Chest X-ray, AP view. Patient: 26 years old, sex F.
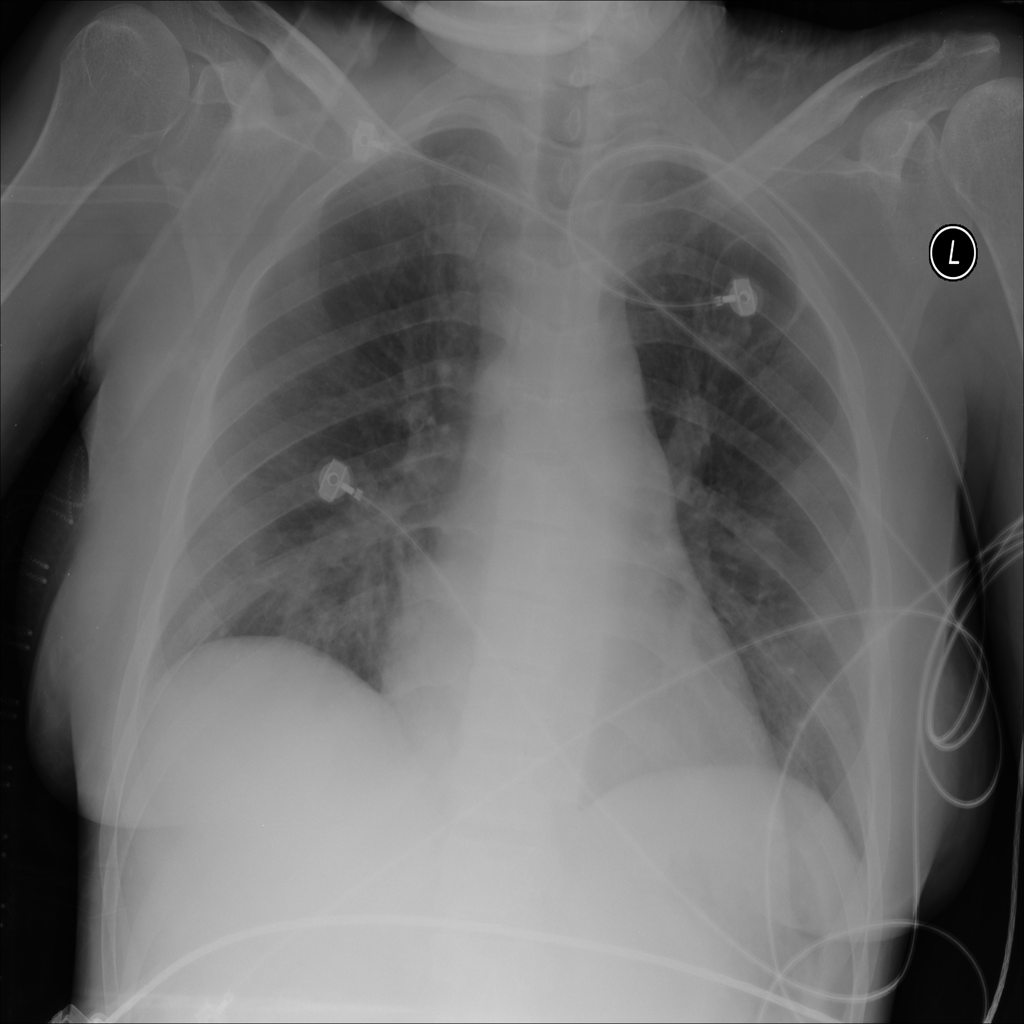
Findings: Consolidation